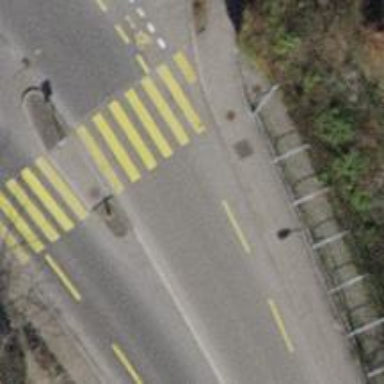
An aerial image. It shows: Marked footway crossing with traffic-calming table.